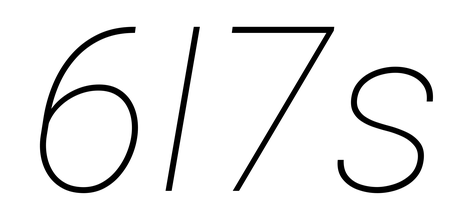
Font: Roboto-Italic_Thin_Italic